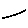
Label: line